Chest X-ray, PA view. Patient: 60 years old, sex M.
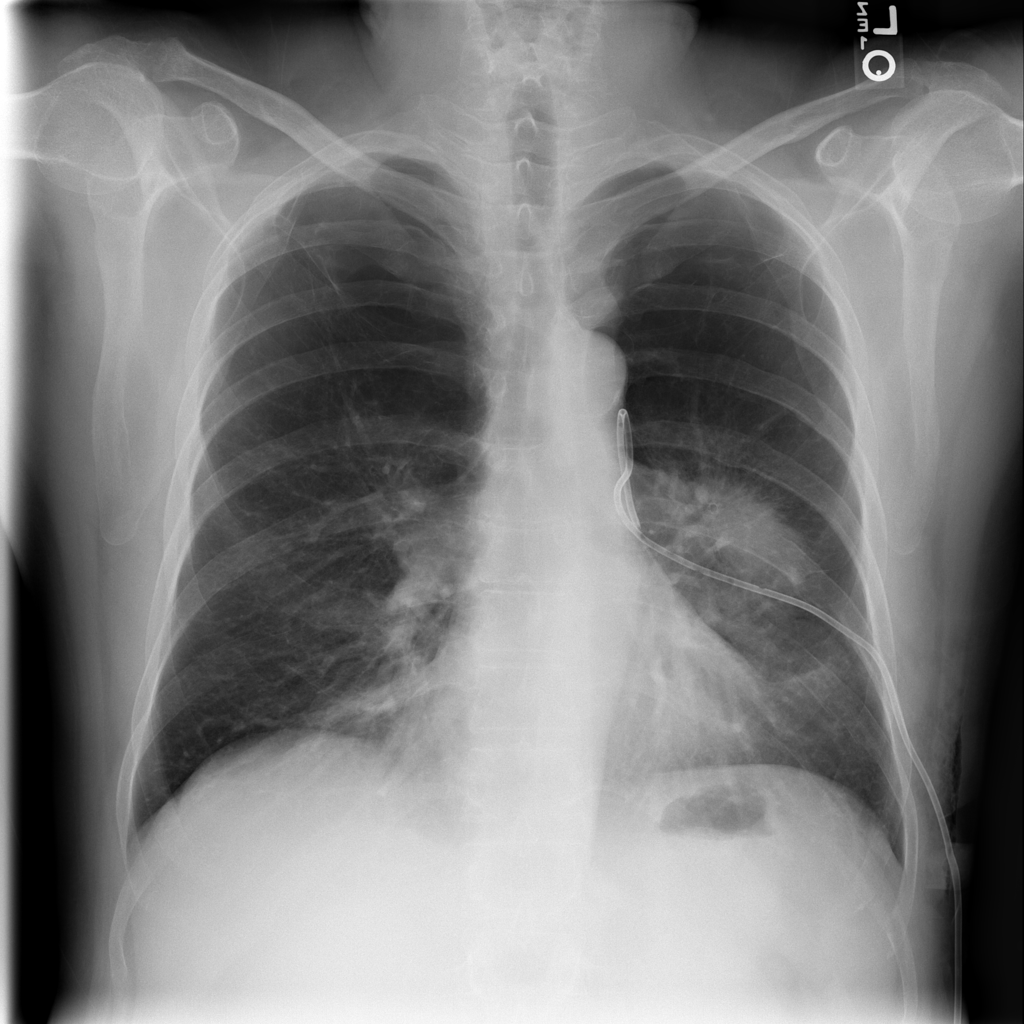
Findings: Mass, Pneumothorax